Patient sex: M
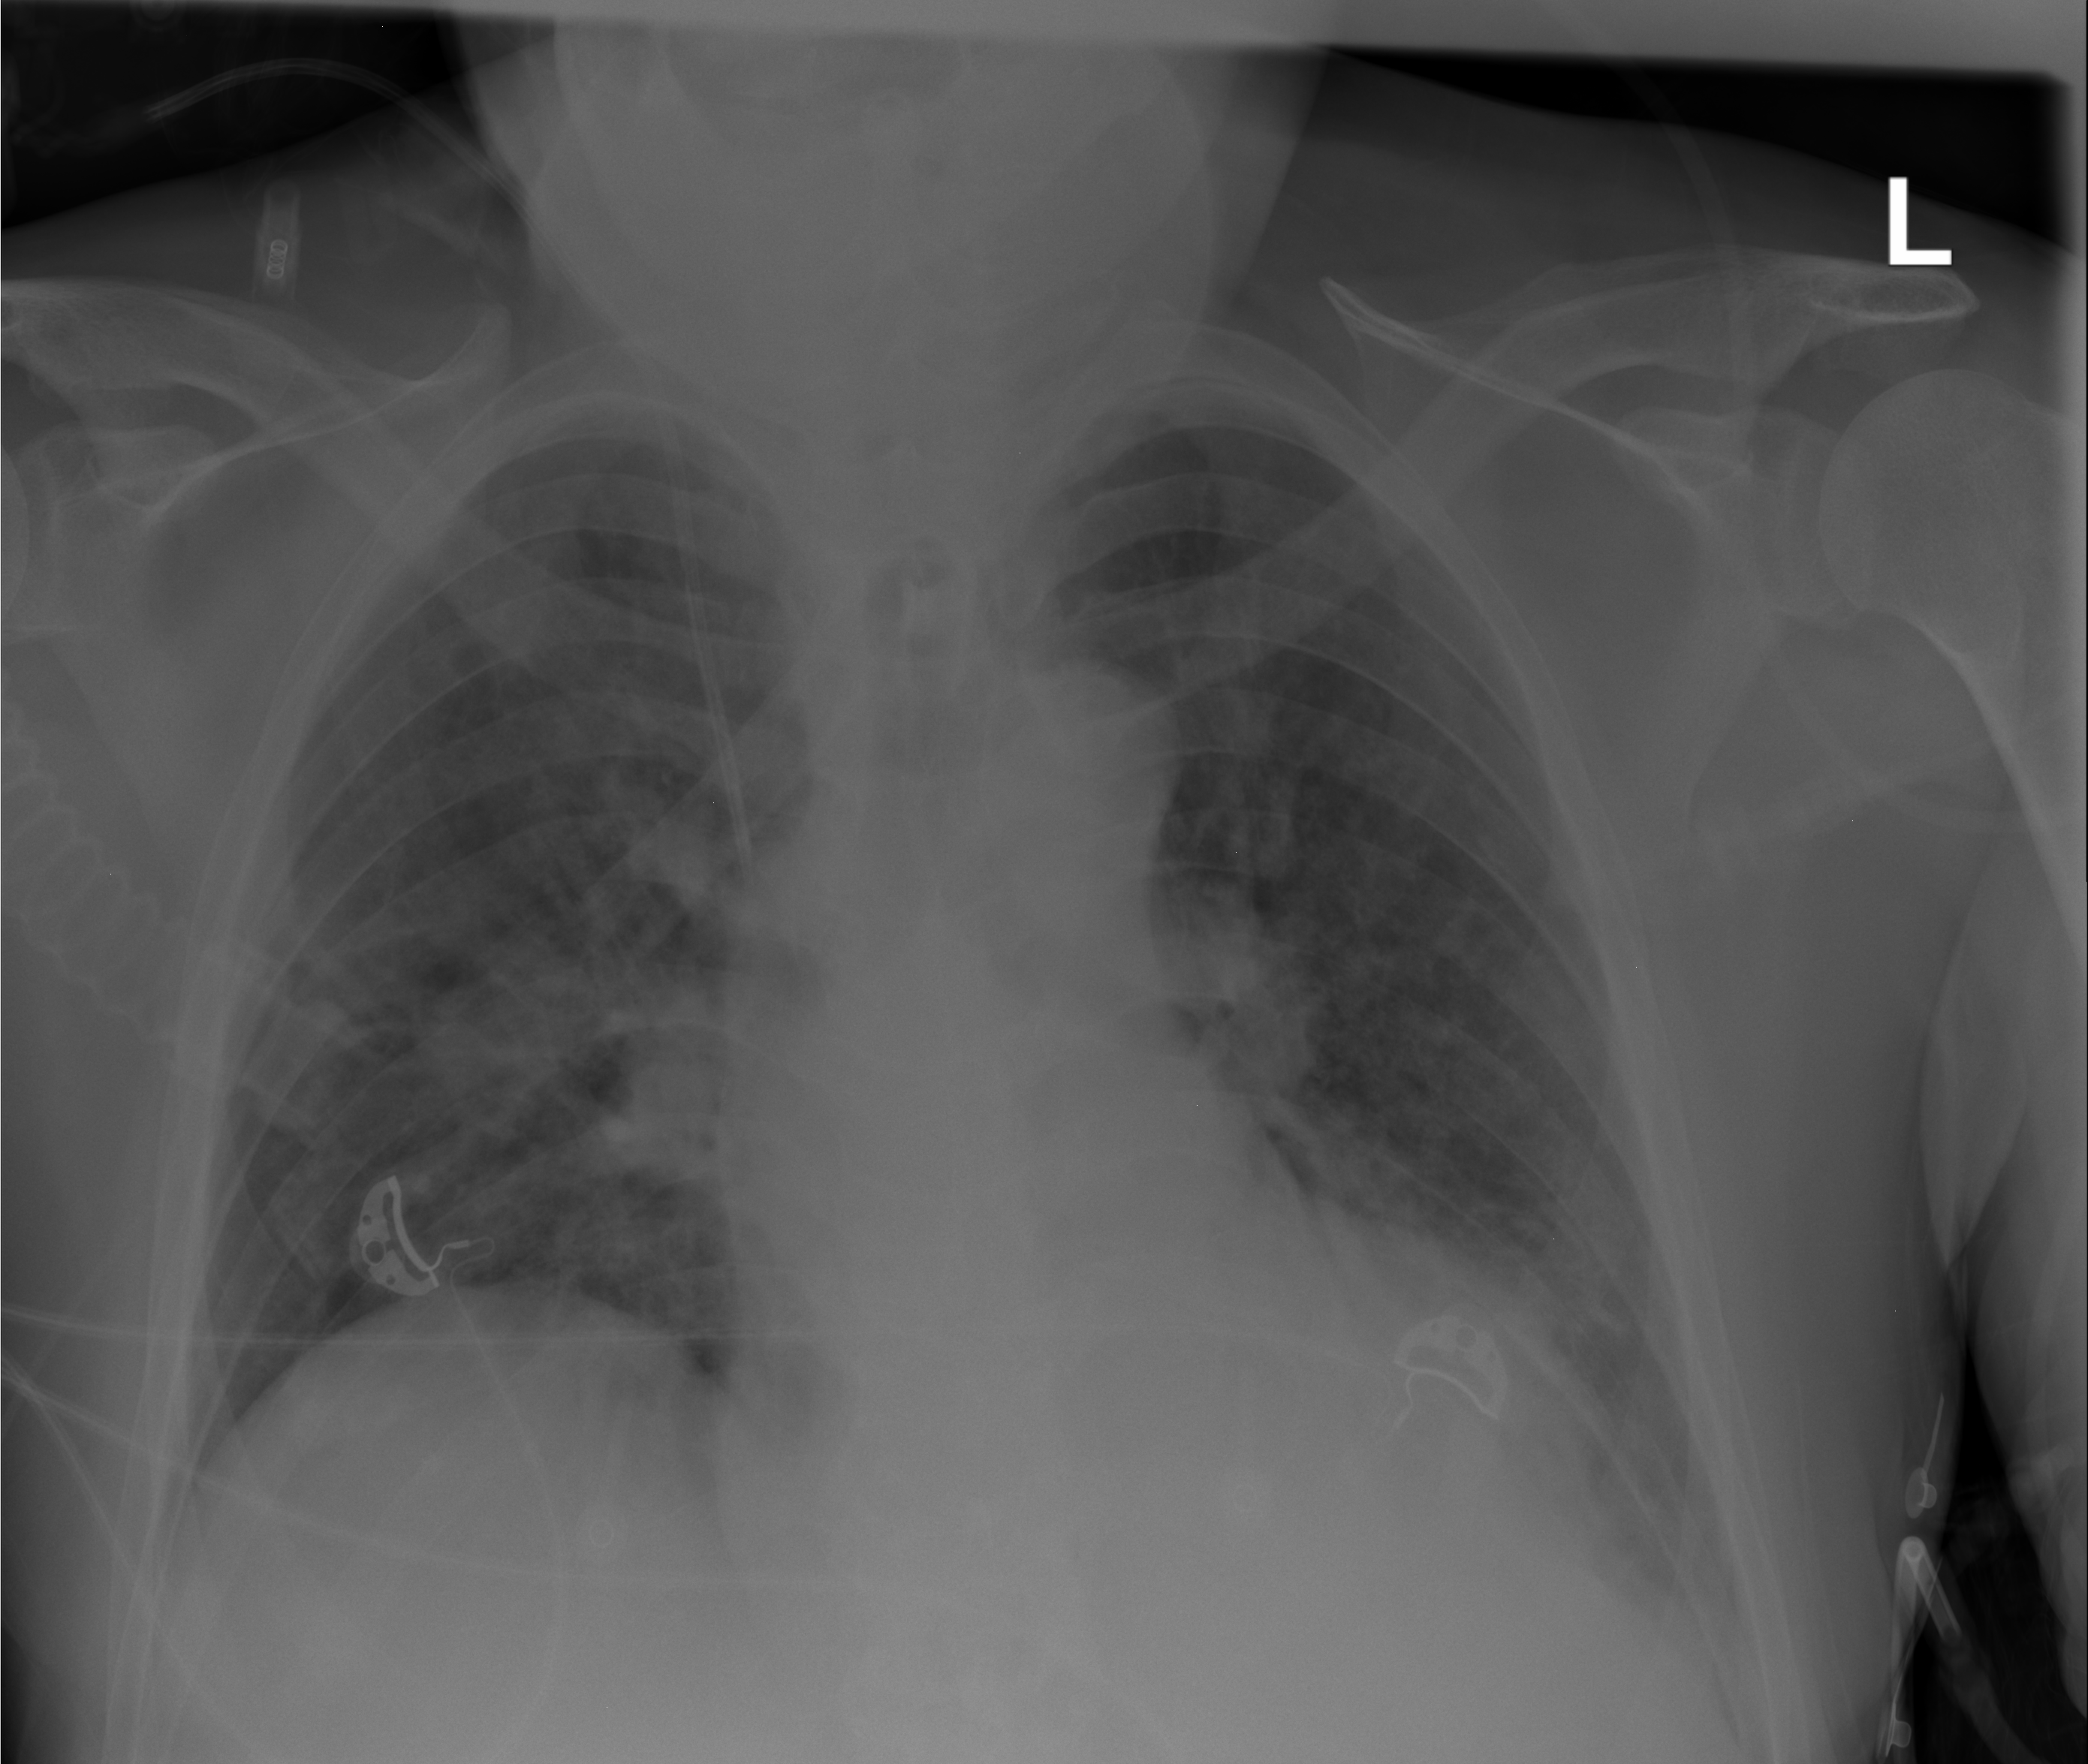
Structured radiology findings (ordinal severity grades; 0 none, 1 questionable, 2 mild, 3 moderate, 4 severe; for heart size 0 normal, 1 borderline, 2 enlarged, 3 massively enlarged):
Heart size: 2
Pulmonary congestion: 2
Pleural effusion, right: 0
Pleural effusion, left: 0
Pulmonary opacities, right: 2
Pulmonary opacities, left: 2
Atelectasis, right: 0
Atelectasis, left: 0